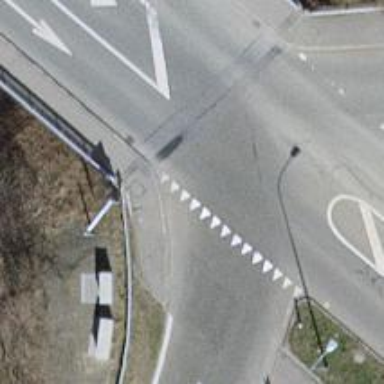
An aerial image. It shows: Road with "give way" sign.